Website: bh-photo
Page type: customer-info-address
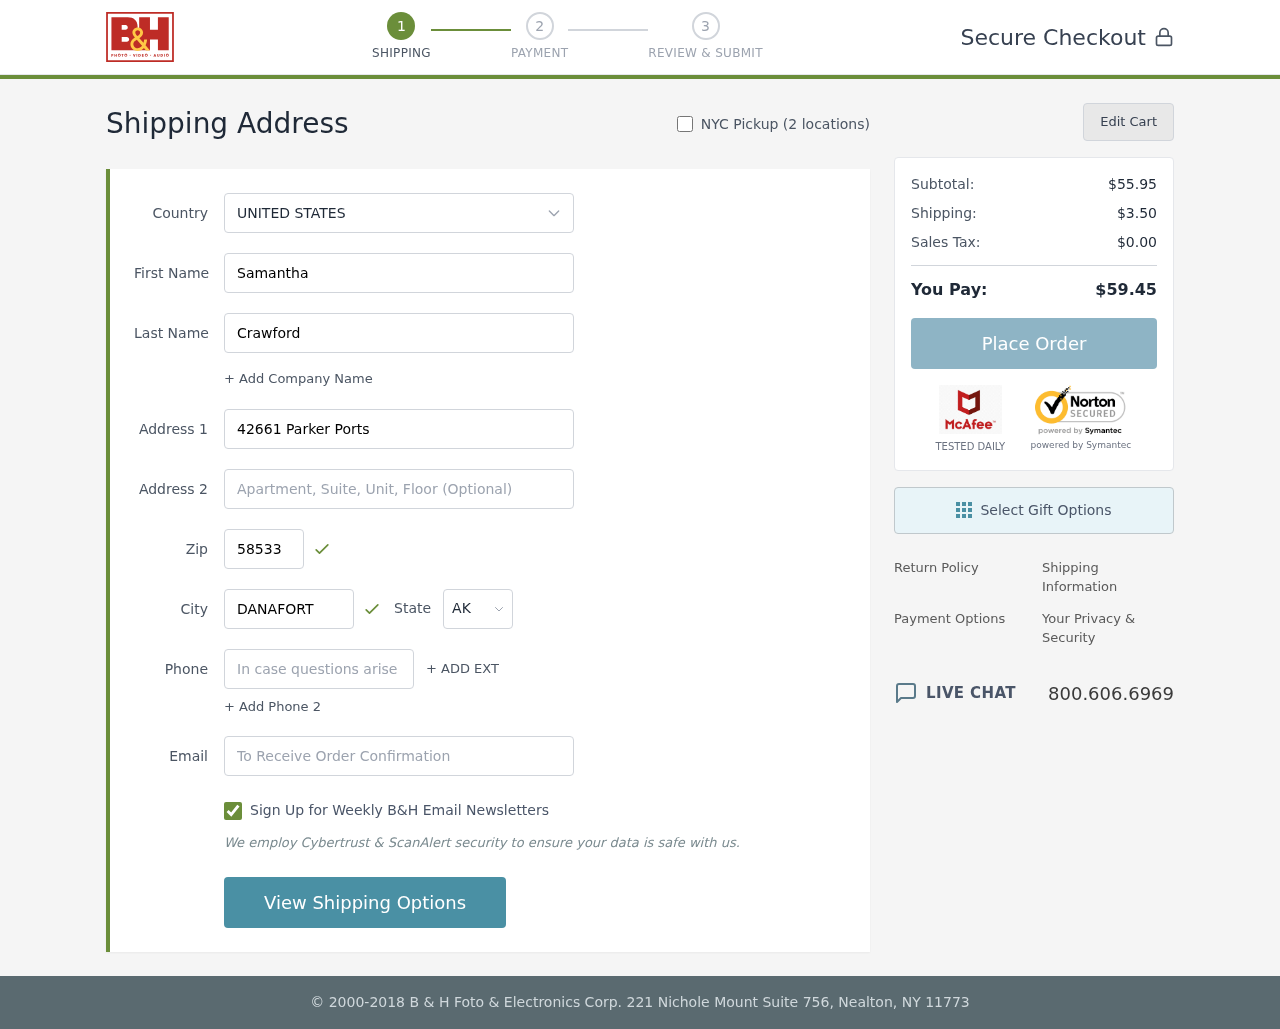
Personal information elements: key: PII_CITY
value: Danafort
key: PII_COUNTRY
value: United States
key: PII_EMAIL
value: samantha_crawford@gmail.com
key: PII_FIRSTNAME
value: Samantha
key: PII_LASTNAME
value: Crawford
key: PII_PHONE
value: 6038407886
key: PII_POSTCODE
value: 58533
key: PII_STATE_ABBR
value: AK
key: PII_STREET
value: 42661 Parker Ports
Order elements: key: ORDER_SUBTOTAL
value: $55.95
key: ORDER_SHIPPING_COST
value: $3.50
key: ORDER_TAX
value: $0.00
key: ORDER_TOTAL
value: $59.45